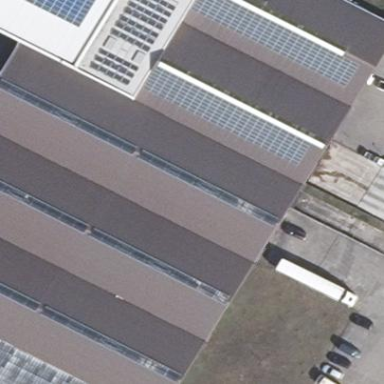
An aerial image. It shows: Commercial building.